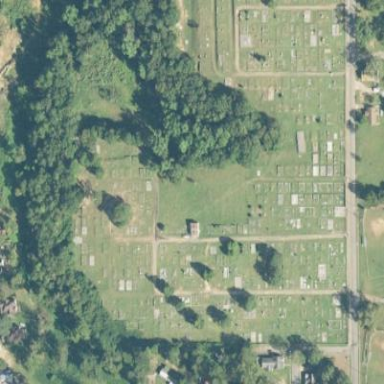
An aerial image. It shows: Cemetery.